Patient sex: M
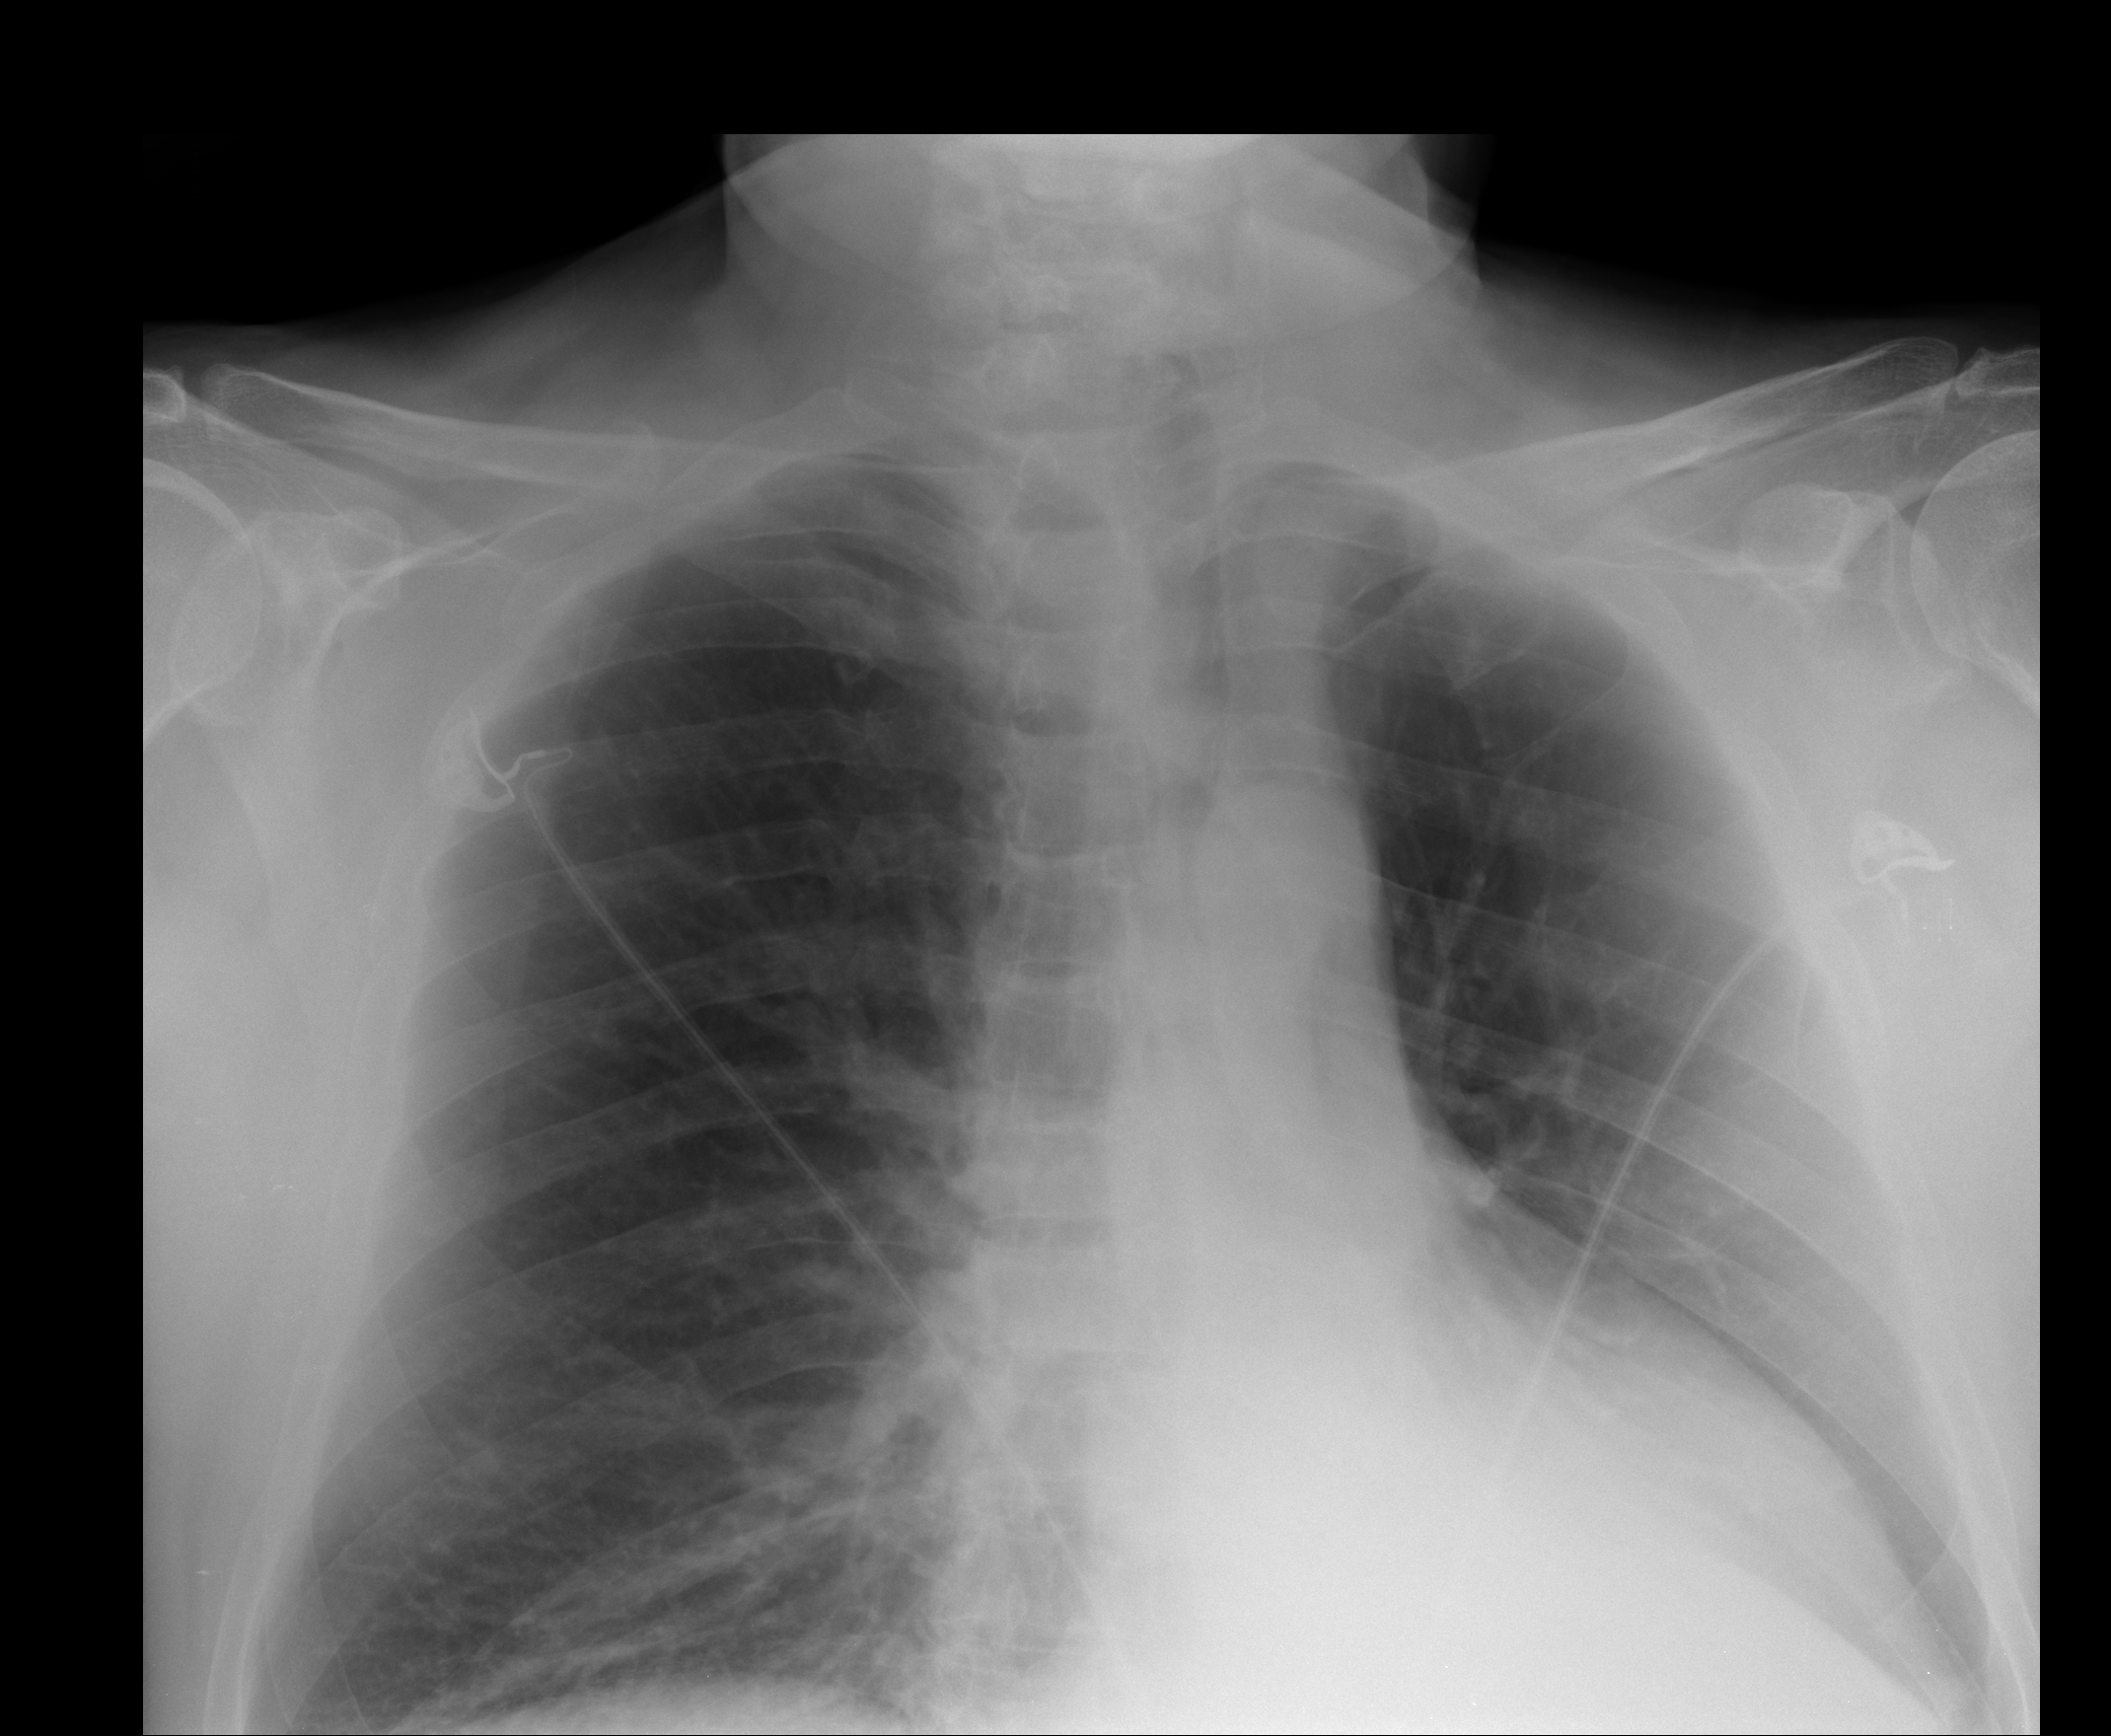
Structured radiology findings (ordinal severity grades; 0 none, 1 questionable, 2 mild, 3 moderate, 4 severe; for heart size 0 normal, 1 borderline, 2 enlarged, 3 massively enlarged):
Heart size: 0
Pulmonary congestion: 1
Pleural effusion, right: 0
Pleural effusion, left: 0
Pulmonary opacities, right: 2
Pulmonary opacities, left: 0
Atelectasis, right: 2
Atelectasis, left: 0